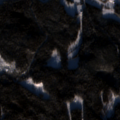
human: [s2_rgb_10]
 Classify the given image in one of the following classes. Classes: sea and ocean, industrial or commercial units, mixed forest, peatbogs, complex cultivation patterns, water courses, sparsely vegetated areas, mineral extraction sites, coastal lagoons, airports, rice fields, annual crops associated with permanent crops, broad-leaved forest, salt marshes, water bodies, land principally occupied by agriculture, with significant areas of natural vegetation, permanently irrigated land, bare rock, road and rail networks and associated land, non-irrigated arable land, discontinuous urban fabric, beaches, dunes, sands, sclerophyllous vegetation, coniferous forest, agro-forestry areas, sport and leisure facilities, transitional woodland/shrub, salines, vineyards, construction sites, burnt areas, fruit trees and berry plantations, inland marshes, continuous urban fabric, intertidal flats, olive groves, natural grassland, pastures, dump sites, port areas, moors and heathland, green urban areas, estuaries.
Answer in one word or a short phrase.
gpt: coniferous forest